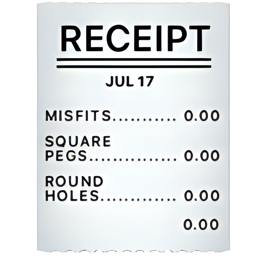
Name: receipt
Emoji: 🧾
Group: Objects
Sub-group: money